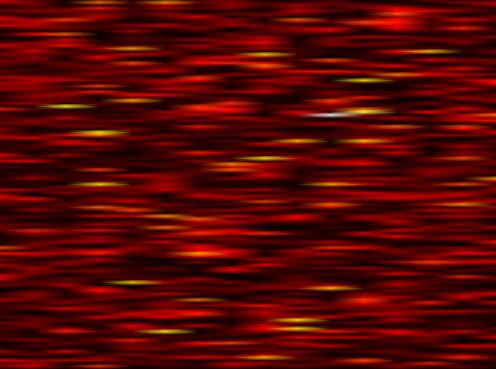
Label: FBMC